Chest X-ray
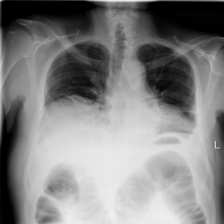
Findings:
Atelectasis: positive
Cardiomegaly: negative
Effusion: negative
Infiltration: negative
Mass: negative
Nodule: negative
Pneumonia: negative
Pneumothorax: negative
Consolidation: negative
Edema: negative
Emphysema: negative
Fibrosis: negative
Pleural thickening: negative
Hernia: negative